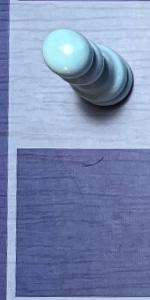
Label: Empty